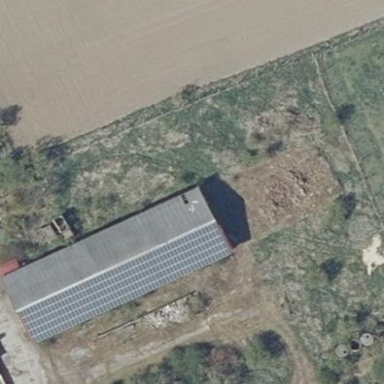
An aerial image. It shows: Building featuring small installation solar photovoltaic panel for electricity generation.